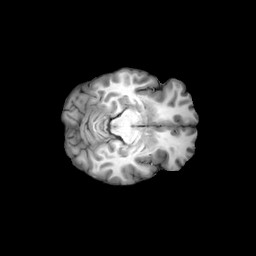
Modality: T1w
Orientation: axial
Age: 30
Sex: female
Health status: healthy